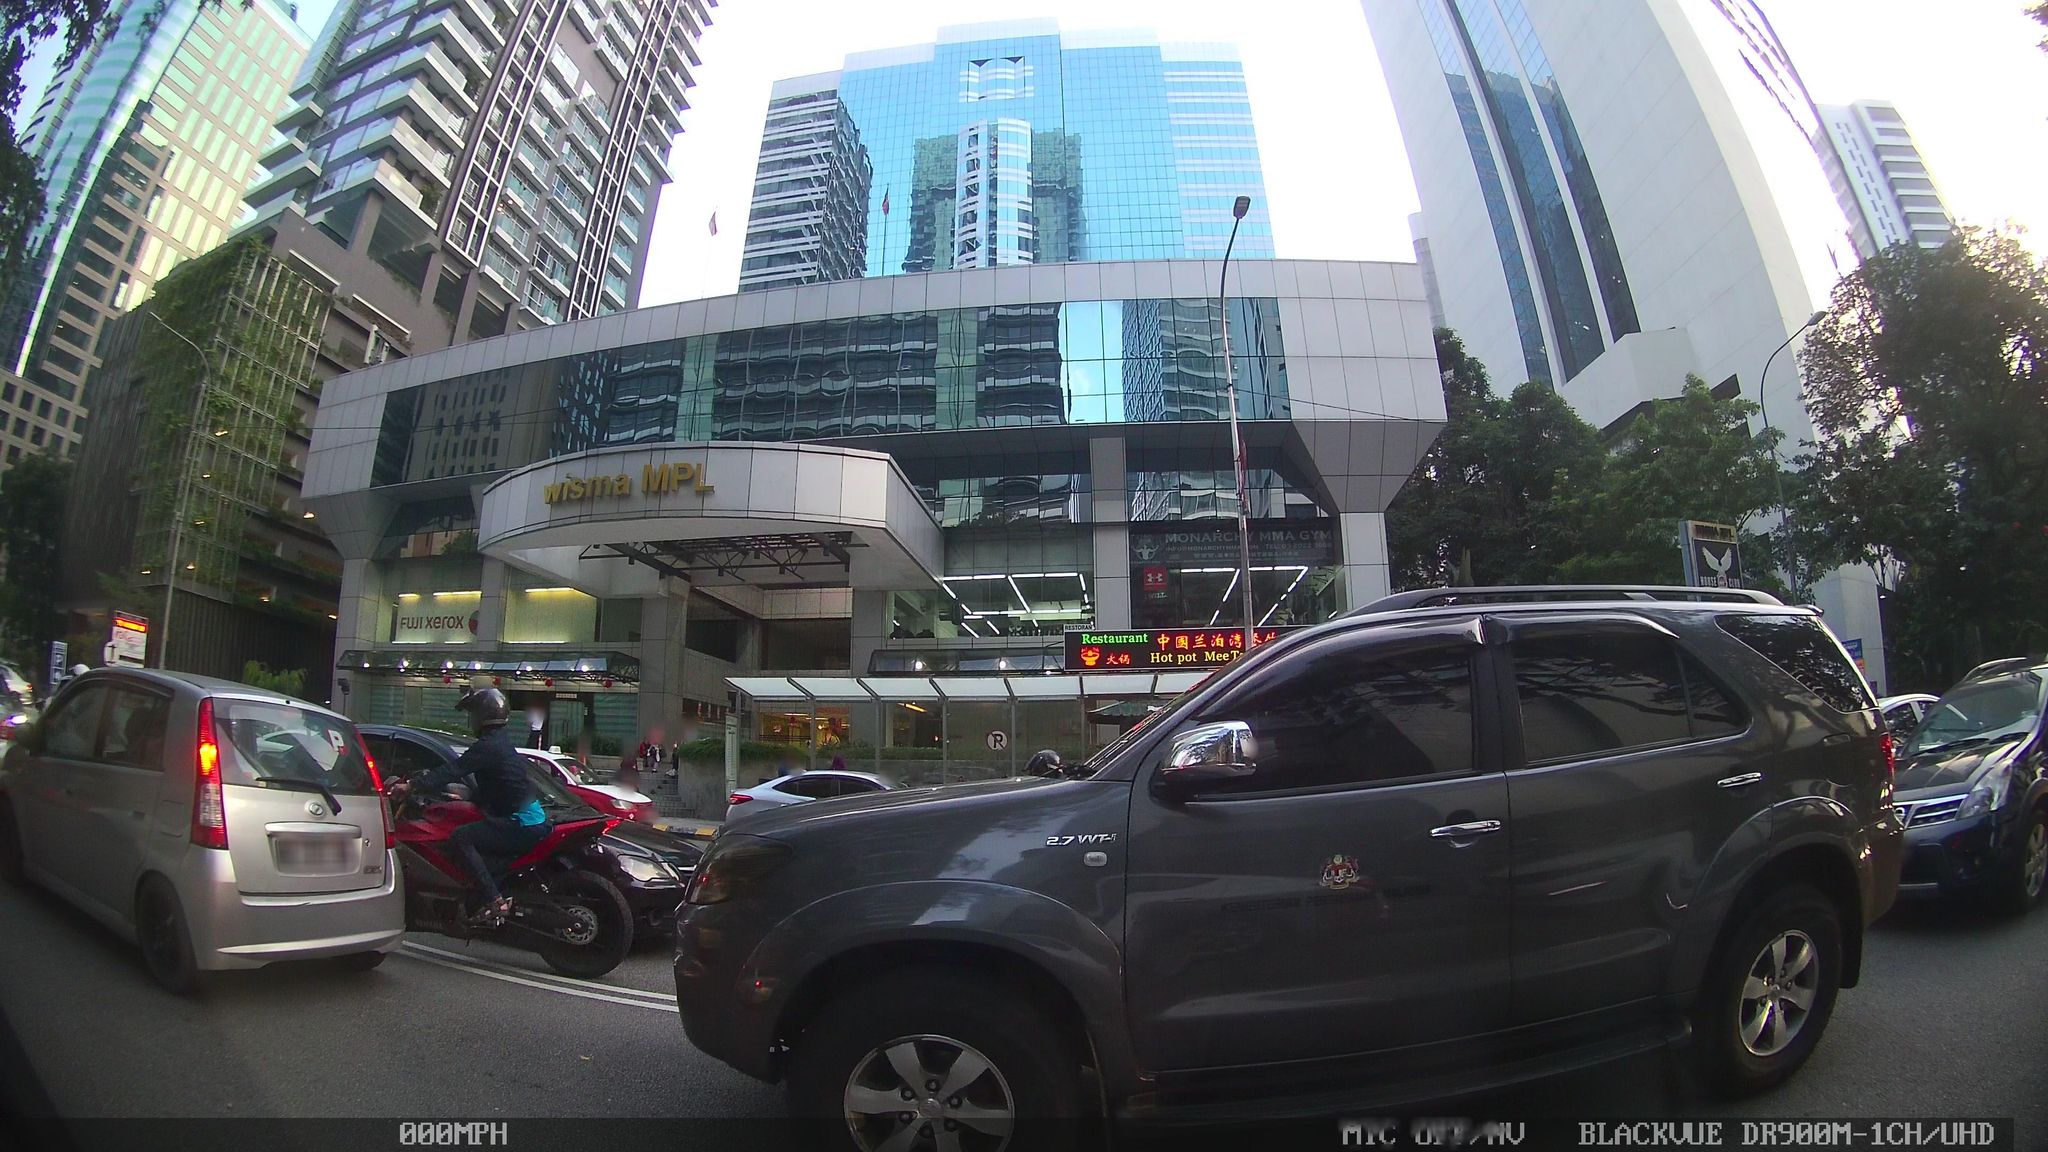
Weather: clear
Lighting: day
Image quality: good
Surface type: driving surface
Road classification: service
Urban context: urban centre
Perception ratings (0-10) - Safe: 3.57, Lively: 8.25, Beautiful: 3.34, Boring: 3.84, Depressing: 4.05, Wealthy: 6.67